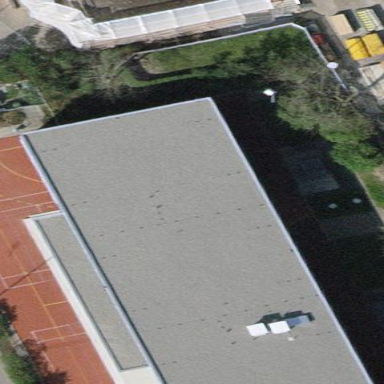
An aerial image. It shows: School building.